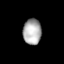
Tissue: lung
Cell type: Epithelial cells
Senescence score: 0.1792
Nuclear area (px): 460
Mean DAPI intensity: 173.633